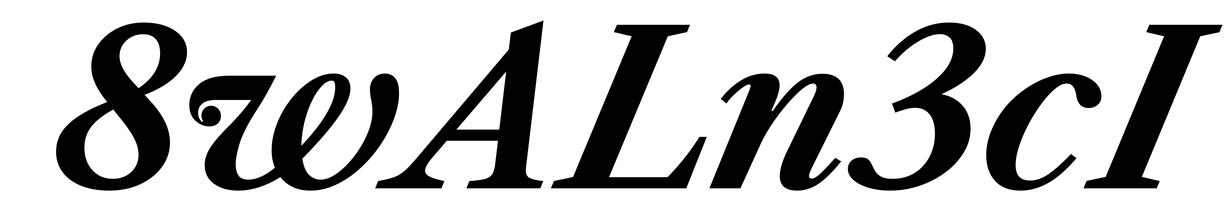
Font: LibreCaslonText-Italic_Bold_Italic